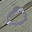
Label: 0